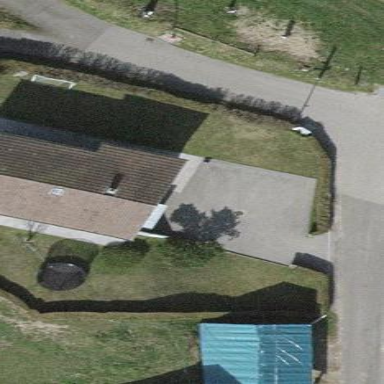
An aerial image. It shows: Detached building.